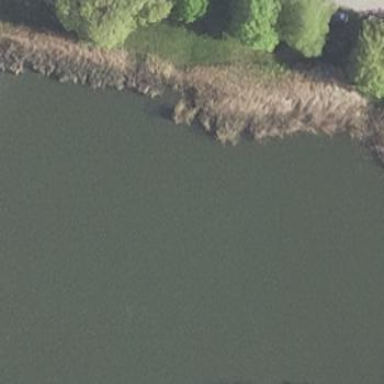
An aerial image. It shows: Serene pond surrounded by nature.